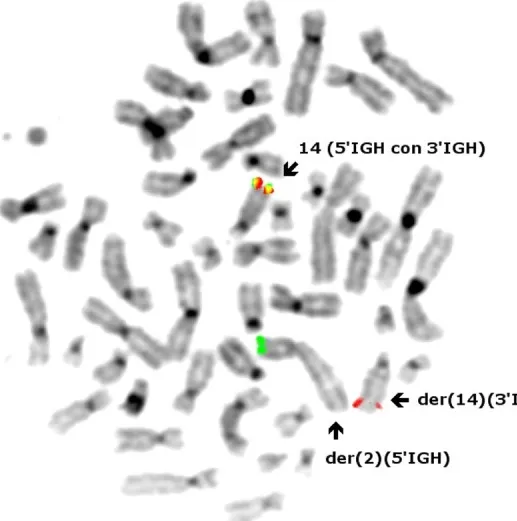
Metaphase FISH analysis using the Vysis IGH break-apart probe. The normal chromosome 14 shows colocalization of the two probes, the derivative chromosome 14 has retained the 3'IGH signal (spectrum orange) and the 5'IGH signal (spectrum green) has translocated to chromosome 2.
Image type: pathology (fish)